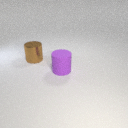
large purple rubber cylinder to the right of large brown metal cylinder